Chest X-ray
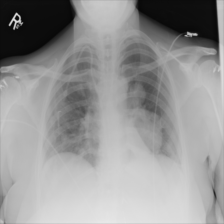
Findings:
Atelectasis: negative
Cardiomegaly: negative
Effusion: negative
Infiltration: negative
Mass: positive
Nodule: negative
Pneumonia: negative
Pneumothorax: negative
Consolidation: negative
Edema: negative
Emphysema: negative
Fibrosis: negative
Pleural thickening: negative
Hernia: negative